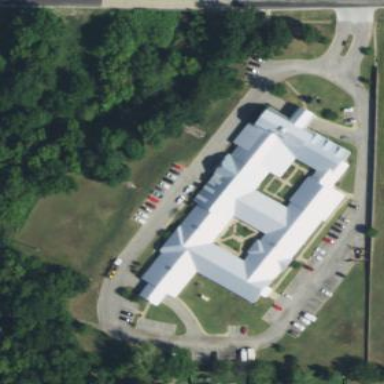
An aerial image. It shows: Nursing home.